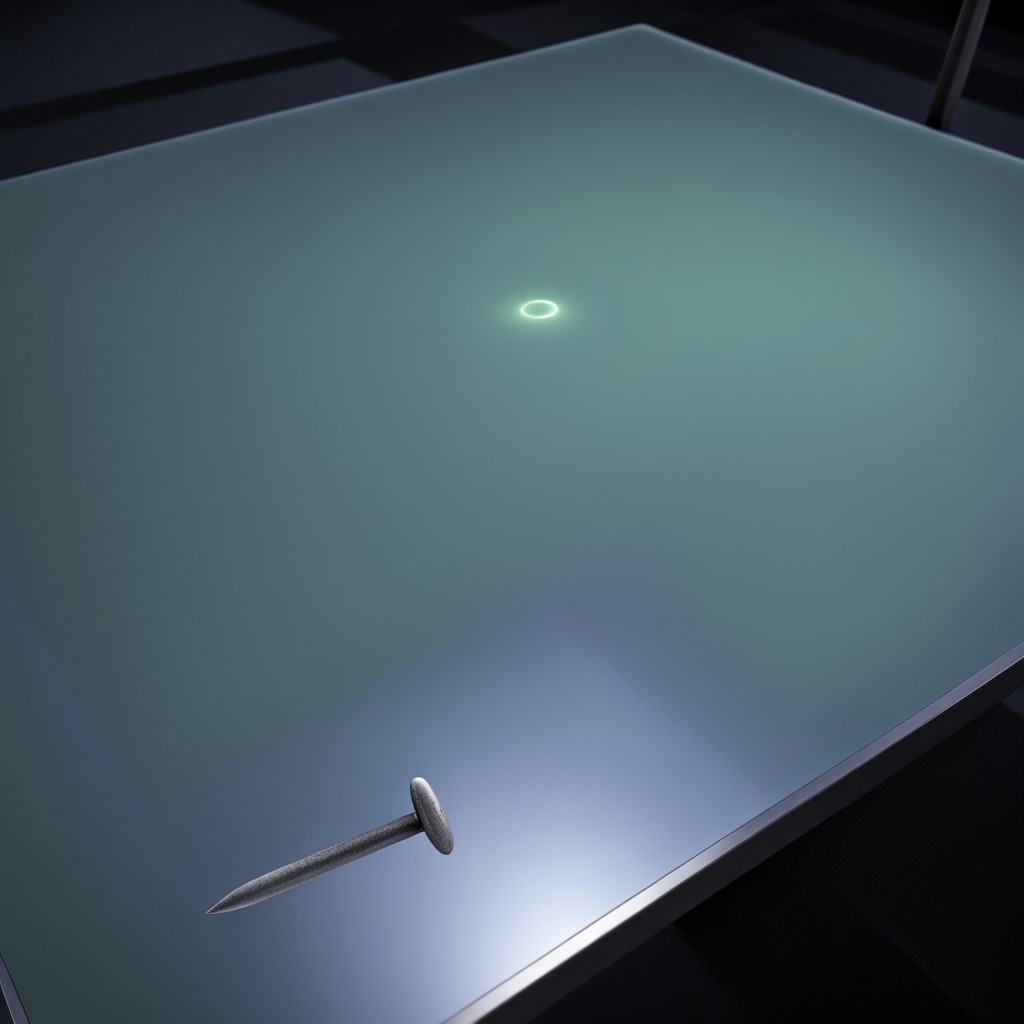
A nail lying on the table in a railway signal maintenance room.